Interaction volume radius: 10 \u00c5
Interaction volume height: 10 \u00c5
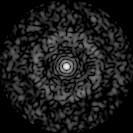
Disorder parameter: 0.8133